Question: Dear Experts of php and sql . I'm working on a project where there is a table in which two column for "name and having passport".
That table data comes from database. Now what I want that I want to create link on the name of user and when I click on that I get results of those user.
I don't want to write every time a different code.
I want when I click on that link it will get the username and show data acc. to that username. Because there is lots of user . So I want to create a dynamic code that will get username or some unique id and show data acc. to that '
'''
<html>
<head>
<style>
table, th, td {
border: 1px solid black;
border-collapse: collapse;
}
.green {
background: #4DDB4D;
color: black;
}
.red {
background: red;
}
</style>
</head>
</html>
<?php
$conn = new mysqli("localhost","root","","db_dat");
$havepassport='';
$sql = "SELECT * from upload WHERE having_passport='yes' OR having_passport='no'";
$result = $conn -> query($sql);
$havepassport='';
$havepassport .='<table>';
$havepassport .='<tr>'.'<th>'."Name".'</th>'.'<th>'."Having Passport".'</th>'.'</tr>';
while ($row = $result -> fetch_assoc()) {
$passportClass = $row['having_passport'] == 'yes' ? 'green' : 'red';
$havepassport .='<tr class='.$passportClass.'>'.'<td>';
$havepassport .= '<a href=>'. $row['emp_name'].'</a>';
$havepassport .= '</td>'.'<td>'. $row['having_passport'].'</td>'.'</tr>';
}
$havepassport.='</table>';
echo $havepassport;
?>
'''
'The output of above code is
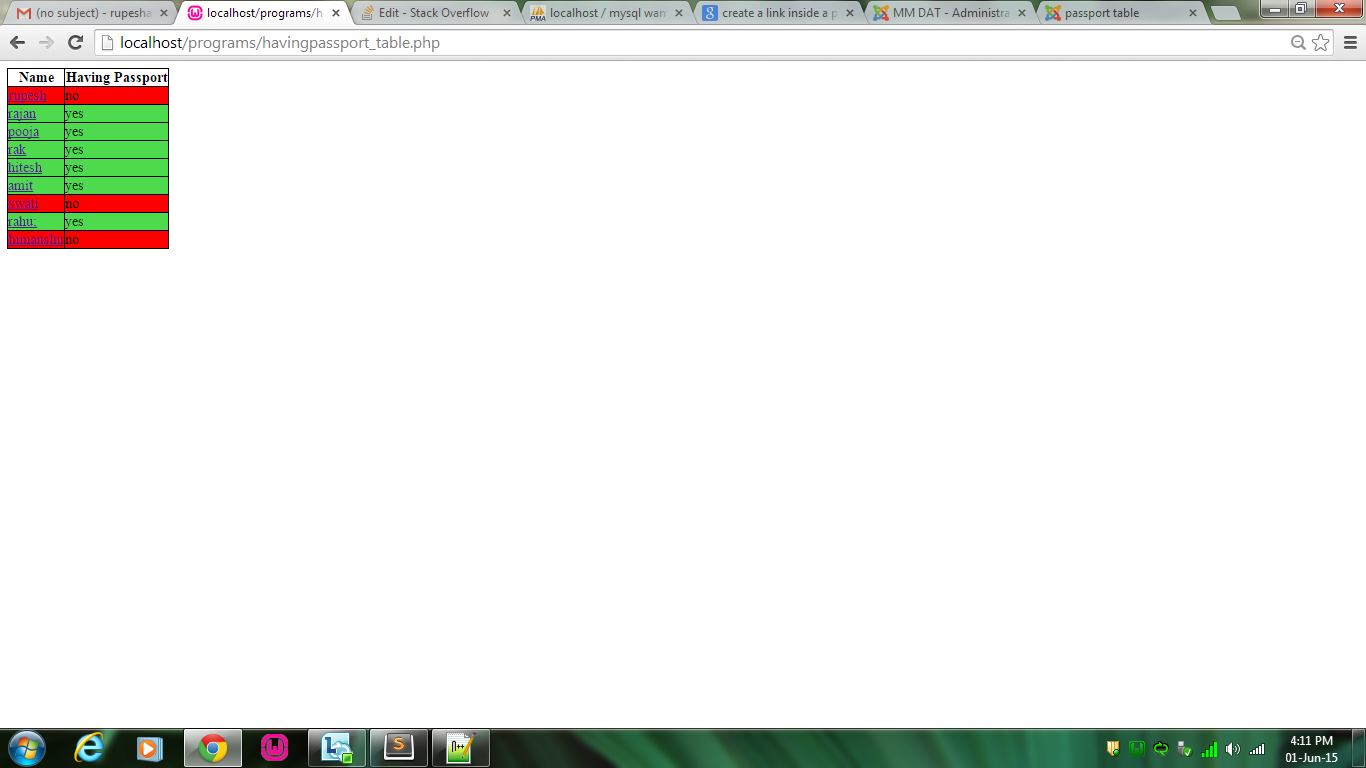
Answer: You can have something like this:
index.php
'''
<html>
<head>
<style>
table, th, td {
border: 1px solid black;
border-collapse: collapse;
}
.green {
background: #4DDB4D;
color: black;
}
.red {
background: red;
}
</style>
</head>
</html>
<?php
$conn = new mysqli("localhost","root","","db_dat");
$havepassport='';
$sql = "SELECT * from upload WHERE having_passport='yes' OR having_passport='no'";
$result = $conn -> query($sql);
$havepassport='';
$havepassport .='<table>';
$havepassport .='<tr>'.'<th>'."Name".'</th>'.'<th>'."Having Passport".'</th>'.'</tr>';
while ($row = $result -> fetch_assoc()) {
$passportClass = $row['having_passport'] == 'yes' ? 'green' : 'red';
$havepassport .='<tr class='.$passportClass.'>'.'<td>';
$havepassport .= '<a href="info.php?user='.$row['emp_name'].'">'. $row['emp_name'].'</a>';
$havepassport .= '</td>'.'<td>'. $row['having_passport'].'</td>'.'</tr>';
}
$havepassport.='</table>';
echo $havepassport;
?>
'''
in info.php:
'''
<?php
if(isset($_GET['user'])){
echo "get infos of user : ".$_GET['user'];
} else {
// not specified user
header("Location: index.php");
}
'''
> Atention! Instead of username put user_id or something uniq of the user.
'''
$havepassport .= '<a href="info.php?user='.$row['emp_name'].'">'. $row['emp_name'].'</a>';
'''
> info.php?user=[something uniq]